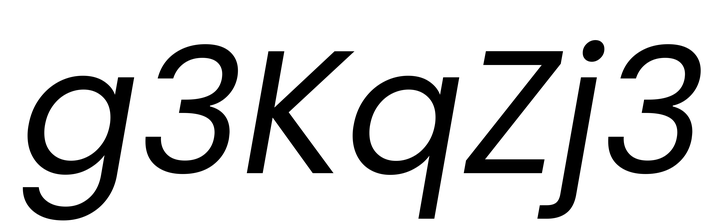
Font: Poppins-Italic